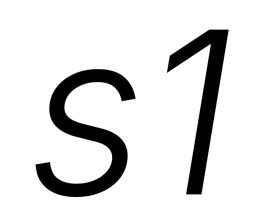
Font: Inter-Italic_Light_Italic